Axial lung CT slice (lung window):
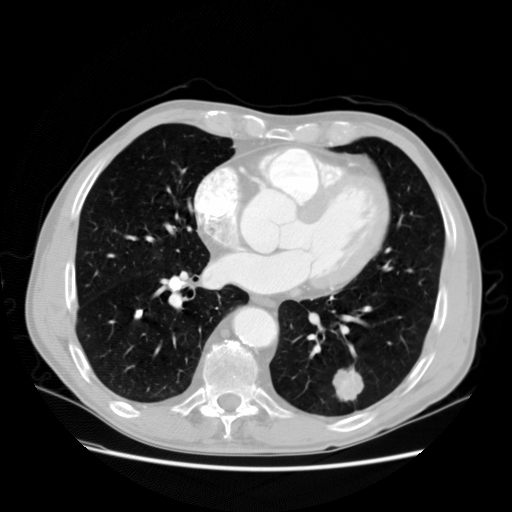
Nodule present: yes
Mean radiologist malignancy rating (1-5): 4